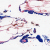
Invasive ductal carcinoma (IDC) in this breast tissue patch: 0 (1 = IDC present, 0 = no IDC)